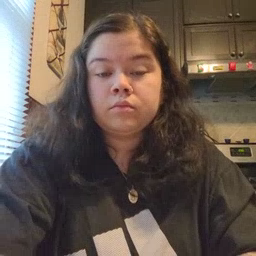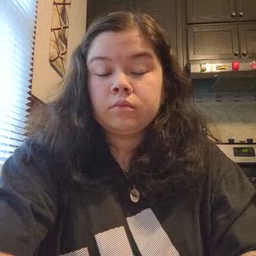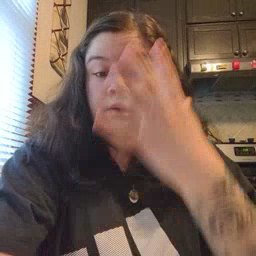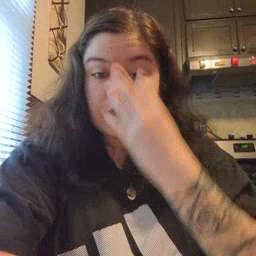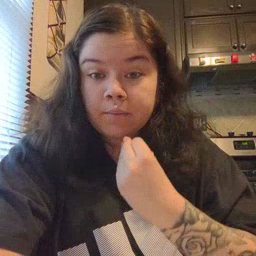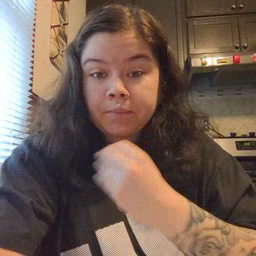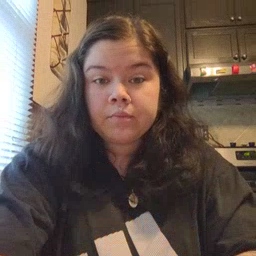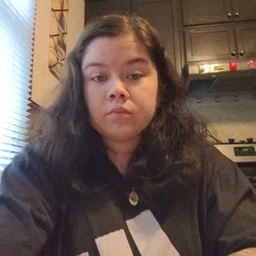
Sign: sleep